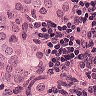
Metastatic tissue present: yes